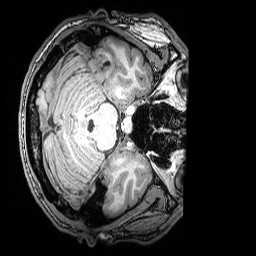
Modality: T1w
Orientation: axial
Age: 23
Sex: male
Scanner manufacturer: siemens
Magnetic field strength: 3 T
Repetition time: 2.53 s
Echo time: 0.00388 s